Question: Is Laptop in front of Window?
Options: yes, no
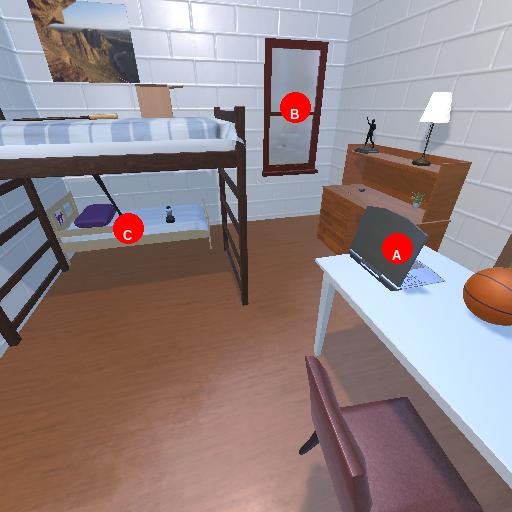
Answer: yes